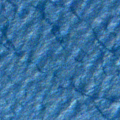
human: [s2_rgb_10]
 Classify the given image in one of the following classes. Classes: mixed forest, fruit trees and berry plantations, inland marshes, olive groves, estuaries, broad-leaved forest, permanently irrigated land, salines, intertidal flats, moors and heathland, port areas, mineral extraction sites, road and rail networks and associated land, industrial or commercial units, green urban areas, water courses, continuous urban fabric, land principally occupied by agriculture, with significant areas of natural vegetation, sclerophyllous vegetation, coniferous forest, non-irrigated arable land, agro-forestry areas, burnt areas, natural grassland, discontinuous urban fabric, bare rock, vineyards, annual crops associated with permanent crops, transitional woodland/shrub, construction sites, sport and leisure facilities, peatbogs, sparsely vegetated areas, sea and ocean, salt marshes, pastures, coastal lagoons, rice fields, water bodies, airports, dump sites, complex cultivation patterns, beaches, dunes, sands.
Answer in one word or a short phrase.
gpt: sea and ocean